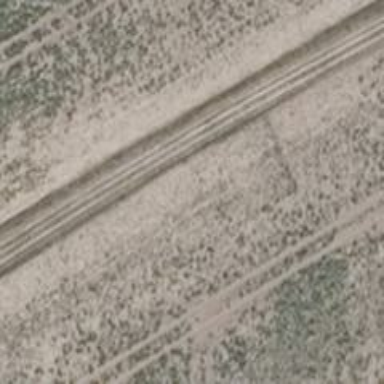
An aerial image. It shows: Sandy track road with grade4 tracktype.